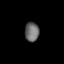
Tissue: lung
Cell type: Fibroblasts
Senescence score: 0.566
Nuclear area (px): 269
Mean DAPI intensity: 105.468